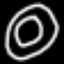
Label: donut